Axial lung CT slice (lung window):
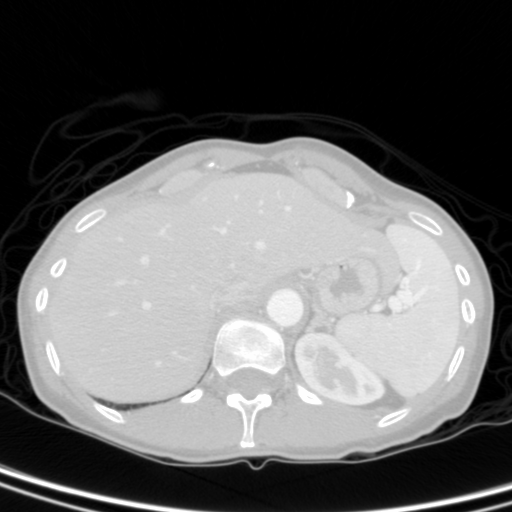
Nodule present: no